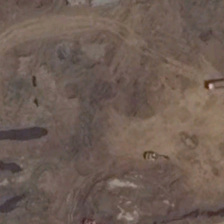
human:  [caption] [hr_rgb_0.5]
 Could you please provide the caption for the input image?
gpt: there is no plant on the bareland .

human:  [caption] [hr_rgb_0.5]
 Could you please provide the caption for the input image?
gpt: there is a lake on the bareland .

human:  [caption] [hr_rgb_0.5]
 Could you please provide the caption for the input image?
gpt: there is a lake on the bareland .

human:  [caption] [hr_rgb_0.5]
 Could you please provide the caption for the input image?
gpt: there is no plant on the bareland .

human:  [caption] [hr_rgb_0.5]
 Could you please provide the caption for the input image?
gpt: there is a lake on the bareland .